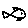
Label: fish